Question: I have a bouncing ball which can collide lines with random slope. The ball pass through the lines of a bit and i need to set back the ball at a "radius" distance from the line.
Ball (with variables x, y and radius) travels at speedX and speedY (obtained from vectors directionX and directionY multiplied for a variable) and i can know the distance (dist) between the center and the line so i can know how many pixels the ball passed through the line

Think that in the example the ball passed 10 pixels (radius - dist) after the line, i need to set back the center of the ball 10 pixels in the opposite vector (directionX directionY). My question is:
How can i calculate how to split those n pixels between x and y so i can subtract them from the center coordinates?
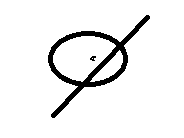
Answer: I can imagine 4 different resolutions of what you have, and it is unclear which one you want.
Here they are, where the black arrow is the movement of the centre of the ball between the frame before collision and the frame you are asking how to draw.

A) the situation which you have now.
- -
B) you compute where the ball should be after having bounced (assuming an elastic chock)
- -
C) The position of the ball is A, brought back to being tangent at the surface, with a correction that is orthogonal to said surface
- -
D) The ball is still on the incoming line, but stopped when it is tangent to the surface.
- -
Well, disregarding all the drawings, it is much easier to take only the centre of the ball, and consider it hits a line that is at 'radius' of the real surface (and parallel to it), so we only have mechanics for a single point. Thus from the previous image, we get the formulation in terms of the following red objects :

So what do we need to do all this ?
The undisturbed trajectory starts at point 'S', ends at point 'E' (the endpoint of situation A). We will call 'C' the collision point between both lines (red one and trajectory, thus the endpoint of trajectory D).
I will assume we are always in the case of a collision, thus the point of intersection 'C' between the undisturbed trajectory and the surface always exists.
You will also need the vector 'u' that is perpendicular to the surface. Be sure to take a unit vector that points towards the side where the ball is. Thus if your slope has an equation 'ax+by+c=0', start with the vector '( a/sqrt(a*a+b*b) , b/sqrt(a*a+b*b) )' and multiply both coordinates by '-1' if it points to the wrong side.
Then, to shift the line by a distance 'r' in the direction of 'u', you want the equation 'a(x-r*u.x)+b(y-r*u.y)+c=0' thus 'ax+by+c-r*(a*u.x+b*u.y)=0'
So if 'r' is the radius and 'ax+by+c=0' your surface, the red line's equation is 'ax+by+c+r*sqrt(a*a+b*b)=0'
or '-r' if the ball is beneath the line.
I will write 'PQ' the vector starting at point 'P' and ending at point 'Q', thus coordinates of said vector will be '(Q.x - P.x, Q.y - P.y)' and a '.' between two vectors will mean a scalar product.
So you can express 'SE' in terms of the variables you named 'directionX', 'directionY' and 'dist'.
- 'SE'- 'C''SE - 2 * (CE . u) * u''CE''CE'- 'C''SE - (CE . u) * u''CE''CE'- 'C''SC'